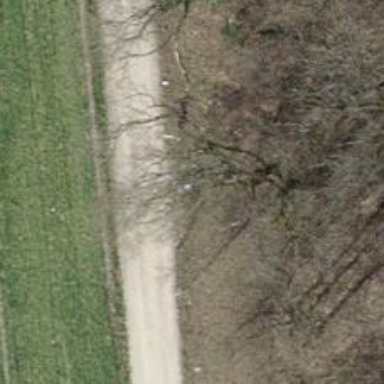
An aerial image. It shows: Brown bench.